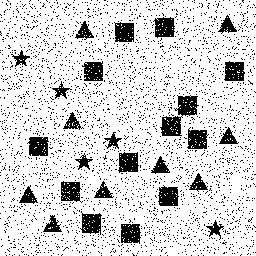
Squares: 13
Triangles: 9
Stars: 5
Total shapes: 27